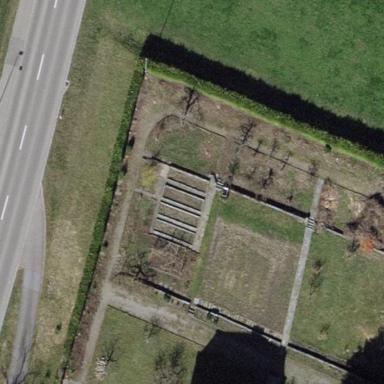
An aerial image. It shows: Cemetery.